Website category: phone
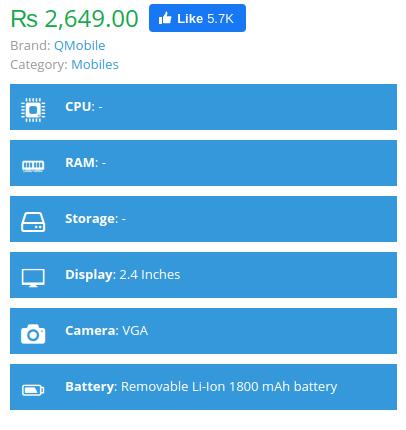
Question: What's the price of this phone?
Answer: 2,649.00

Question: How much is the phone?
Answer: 2,649.00

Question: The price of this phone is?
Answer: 2,649.00

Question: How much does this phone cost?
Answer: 2,649.00

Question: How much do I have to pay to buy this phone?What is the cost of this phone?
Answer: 2,649.00

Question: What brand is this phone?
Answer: QMobile

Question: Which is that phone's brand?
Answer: QMobile

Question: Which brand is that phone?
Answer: QMobile

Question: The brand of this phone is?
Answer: QMobile

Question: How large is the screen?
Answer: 2.4 Inches

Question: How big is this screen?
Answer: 2.4 Inches

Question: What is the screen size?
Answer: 2.4 Inches

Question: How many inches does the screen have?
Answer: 2.4 Inches

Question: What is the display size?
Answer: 2.4 Inches

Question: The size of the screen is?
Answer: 2.4 Inches

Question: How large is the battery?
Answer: Removable Li-Ion 1800 mAh battery

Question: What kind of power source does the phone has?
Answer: Removable Li-Ion 1800 mAh battery

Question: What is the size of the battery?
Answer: Removable Li-Ion 1800 mAh battery

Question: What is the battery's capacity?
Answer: Removable Li-Ion 1800 mAh battery

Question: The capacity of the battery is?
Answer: Removable Li-Ion 1800 mAh battery